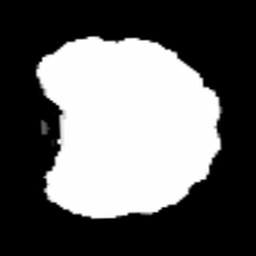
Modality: FA
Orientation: coronal
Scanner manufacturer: siemens
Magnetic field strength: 3 T
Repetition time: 3.6 s
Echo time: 0.092 s